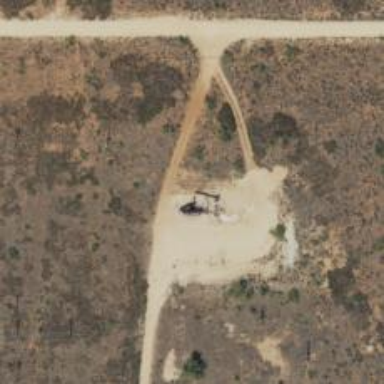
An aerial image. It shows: Petroleum well.